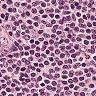
Metastatic tissue present: no